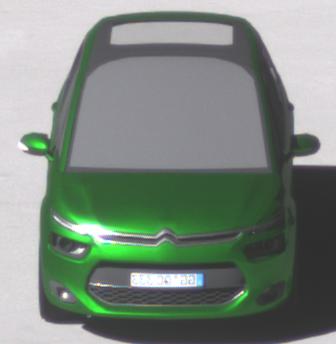
Make: Citroen
Model: Grand C4 Picasso VTi 120
Detailed model: Grand C4 Picasso (II)
Model produced from: 2013/10
Model produced until: 2015/02
Doors: 5
Color: green
Road condition: dry road
Daytime: morning or afternoon
Contrast: high contrast